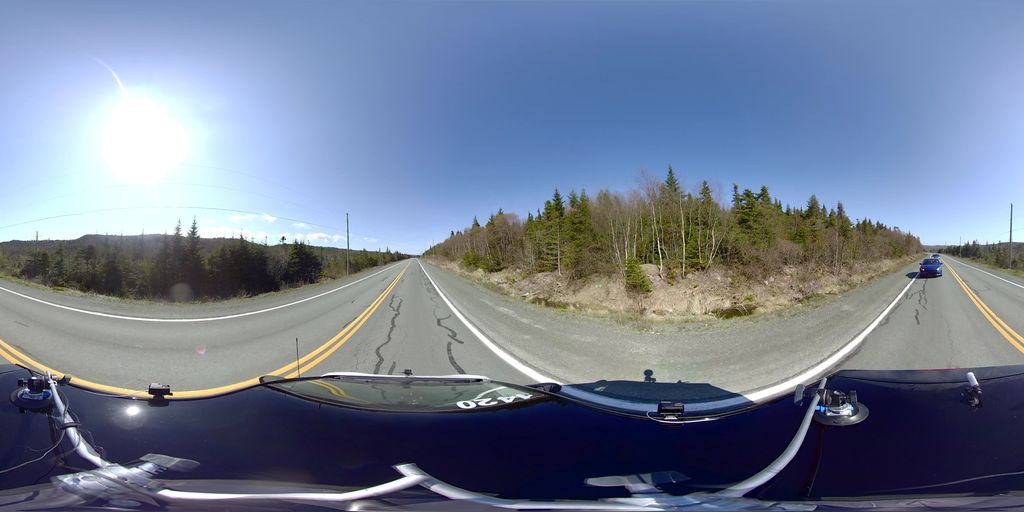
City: st_johns